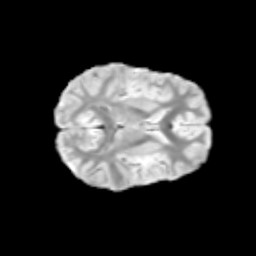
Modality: T2w
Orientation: axial
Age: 9
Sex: female
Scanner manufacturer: siemens
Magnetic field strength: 3 T
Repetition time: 3.8 s
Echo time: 0.07 s